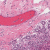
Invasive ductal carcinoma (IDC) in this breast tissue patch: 0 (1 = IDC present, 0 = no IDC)